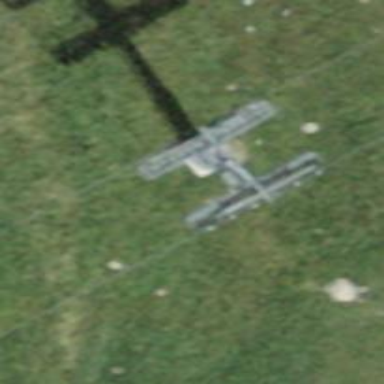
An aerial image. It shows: Pylon used for aerialway.